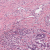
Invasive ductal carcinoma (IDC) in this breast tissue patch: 1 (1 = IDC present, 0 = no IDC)